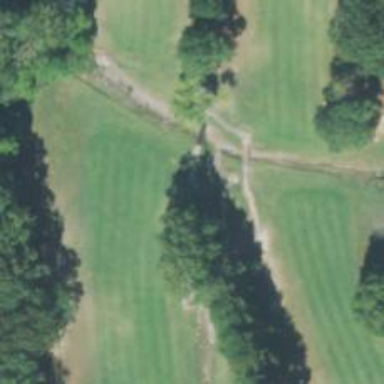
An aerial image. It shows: Pathway for golfing.